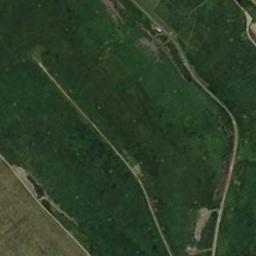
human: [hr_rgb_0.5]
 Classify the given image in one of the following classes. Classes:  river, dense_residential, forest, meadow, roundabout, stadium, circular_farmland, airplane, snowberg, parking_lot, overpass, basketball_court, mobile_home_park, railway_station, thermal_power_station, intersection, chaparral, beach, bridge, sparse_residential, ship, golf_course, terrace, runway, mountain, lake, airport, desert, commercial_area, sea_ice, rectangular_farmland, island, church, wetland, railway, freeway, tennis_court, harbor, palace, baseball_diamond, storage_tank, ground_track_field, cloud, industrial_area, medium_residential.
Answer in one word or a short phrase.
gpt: meadow